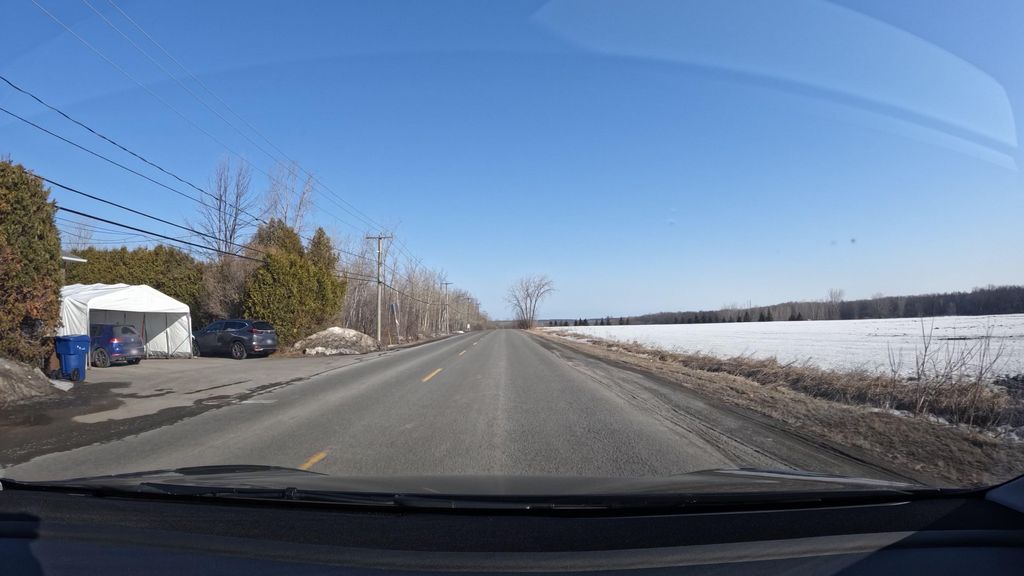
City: montreal